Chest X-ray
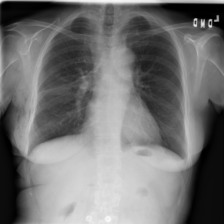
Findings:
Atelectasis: negative
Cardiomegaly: negative
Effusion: negative
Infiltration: positive
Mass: negative
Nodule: negative
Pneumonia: negative
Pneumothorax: positive
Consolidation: negative
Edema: negative
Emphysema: negative
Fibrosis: negative
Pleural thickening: negative
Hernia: negative